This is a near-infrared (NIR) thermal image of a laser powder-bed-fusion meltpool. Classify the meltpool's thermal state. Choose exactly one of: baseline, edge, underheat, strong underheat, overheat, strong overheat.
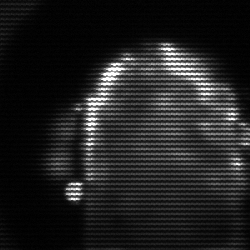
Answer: baseline